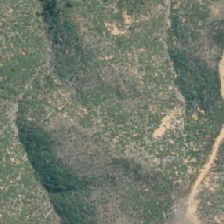
Land cover: harvested_forest